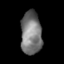
Tissue: skin
Cell type: Epithelial cells
Senescence score: 0.81
Nuclear area (px): 880
Mean DAPI intensity: 119.101